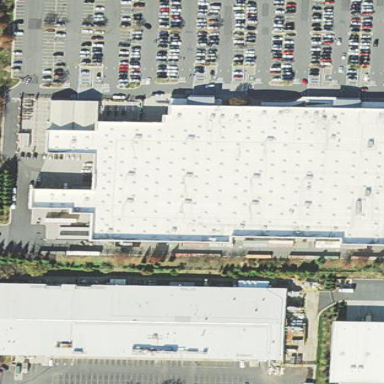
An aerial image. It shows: Retail building housing supermarket.